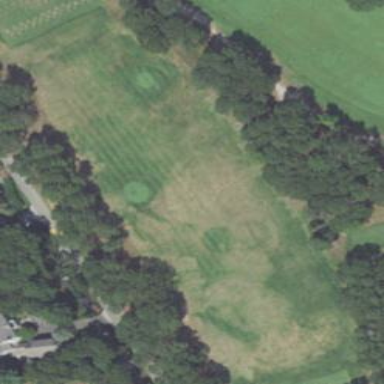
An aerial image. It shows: Driving range for golf on grass surface.